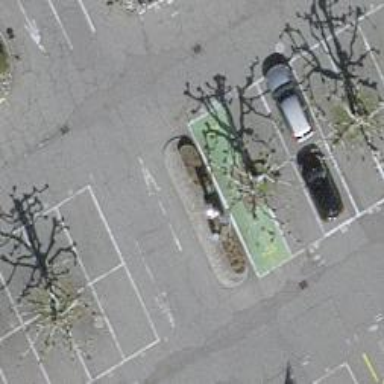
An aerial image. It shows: Charging station.